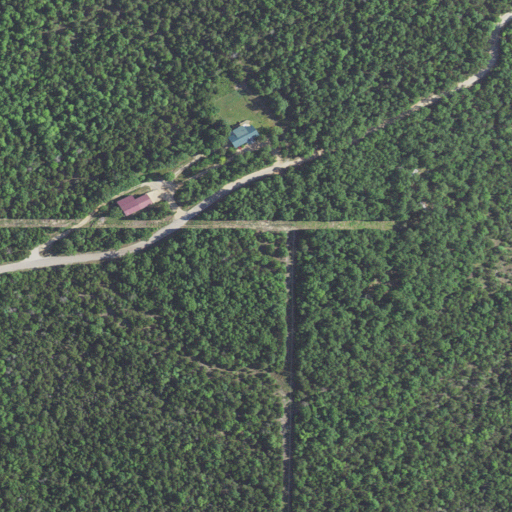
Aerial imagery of ridge(s) in Missouri named Coffee Ridge containing evergreen forest, mixed forest, deciduous forest, open development, low intensity development, and medium intensity development